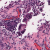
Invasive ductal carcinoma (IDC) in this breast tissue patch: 0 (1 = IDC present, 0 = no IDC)